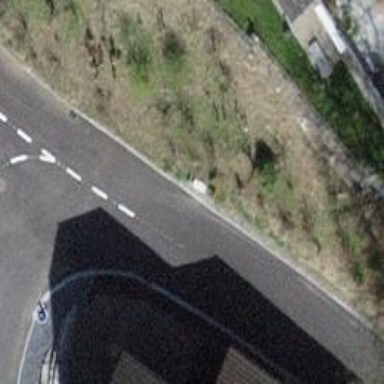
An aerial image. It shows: Bus stop with designated public transport stop position.